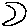
Label: moon